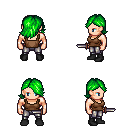
a pixel art fantasy rpg character, male body template, human, light skin, brown pirate shirt, metal pants, green swoop hairstyle, black shoes, dagger, four views (front, back, left, right), 2x2 character sprite sheet, small pixel art, hard edges, no anti-aliasing